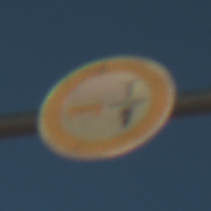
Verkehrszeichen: VerbotUeberholenEinspurigeFahrzeuge
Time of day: SunriseSunset
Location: Outdoor (Beach)
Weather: Clear
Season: NotSpecified
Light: Natural